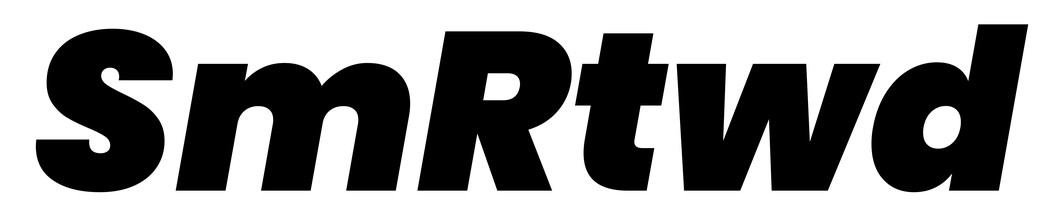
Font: Poppins-BlackItalic